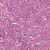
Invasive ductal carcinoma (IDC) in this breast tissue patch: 1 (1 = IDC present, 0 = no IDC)